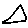
Label: triangle